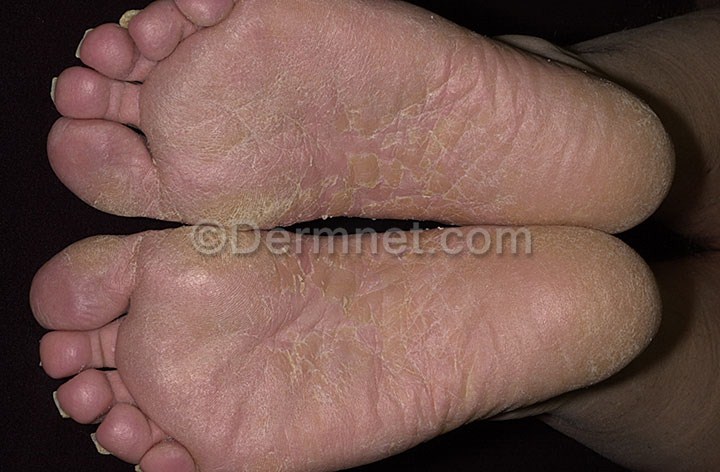
Disease: Tinea Ringworm Candidiasis and other Fungal Infections